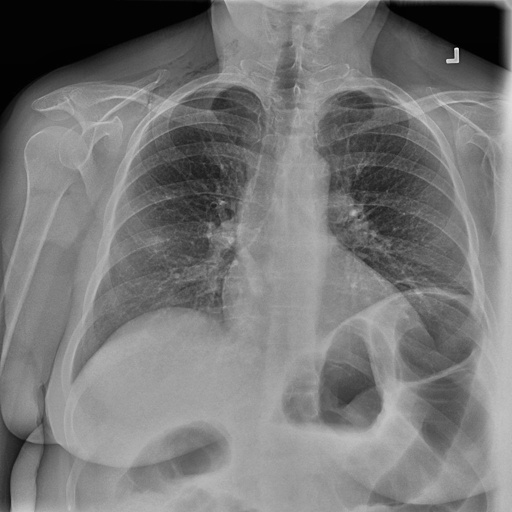
Finding: NORMAL